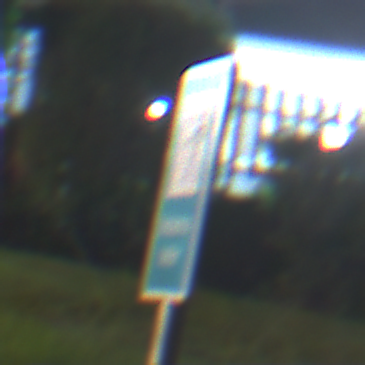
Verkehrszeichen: Verkehrshelfer
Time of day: Night
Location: Outdoor (Suburban)
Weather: PartlyCloudy
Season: NotSpecified
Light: Artificial